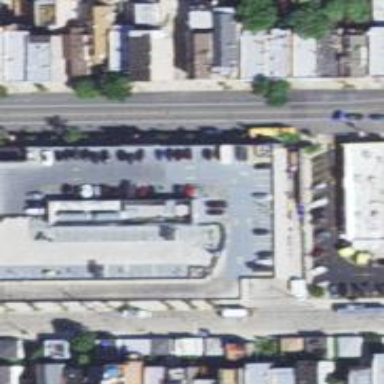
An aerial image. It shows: Rooftop parking area with paved surface.